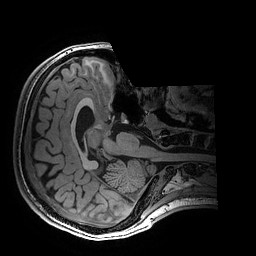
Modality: T1w
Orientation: axial
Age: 21
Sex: female
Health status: healthy
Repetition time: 2.53 s
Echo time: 0.0034 s